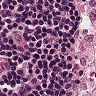
Metastatic tissue present: no